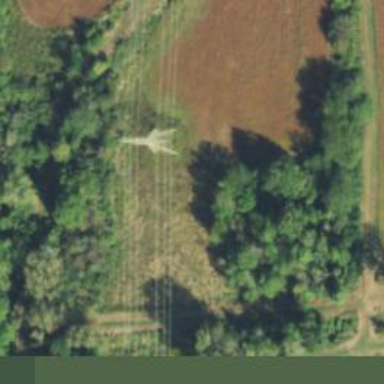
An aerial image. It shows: Lattice structure tower used for power transmission.